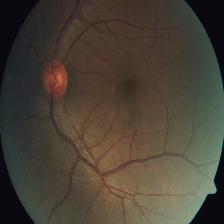
Diabetic retinopathy grade: Severe